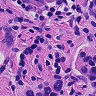
Metastatic tissue present: yes